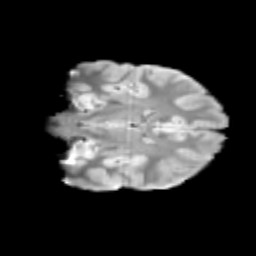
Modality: T2w
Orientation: coronal
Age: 13
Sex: male
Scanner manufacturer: siemens
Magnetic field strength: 3 T
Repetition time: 3.8 s
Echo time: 0.07 s